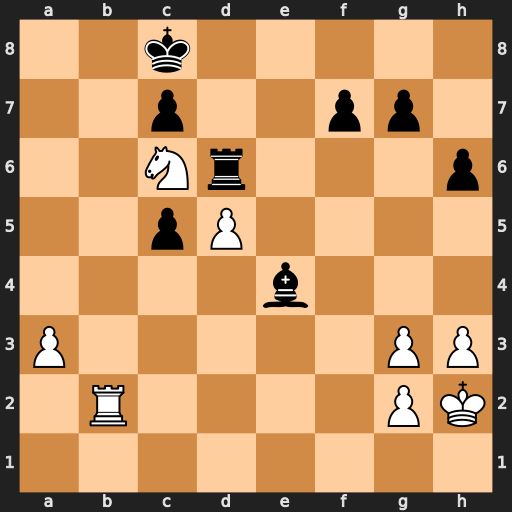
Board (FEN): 2k5/2p2pp1/2Nr3p/2pP4/4b3/P5PP/1R4PK/8
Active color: w
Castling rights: -
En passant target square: -
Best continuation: Rb8+ Kd7 Rd8#